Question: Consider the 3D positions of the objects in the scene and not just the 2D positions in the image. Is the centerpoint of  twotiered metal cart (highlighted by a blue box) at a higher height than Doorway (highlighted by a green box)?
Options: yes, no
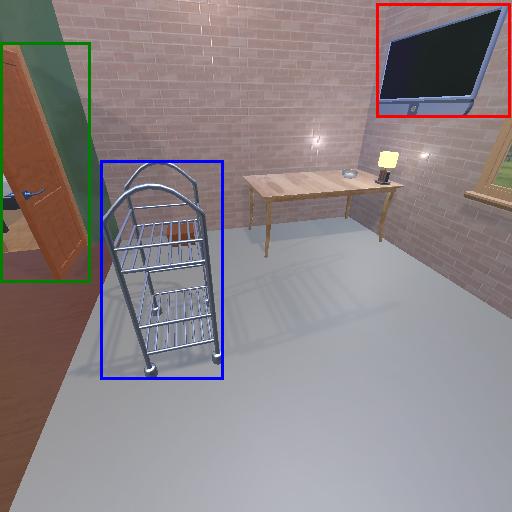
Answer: yes